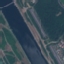
Land use / land cover class: River